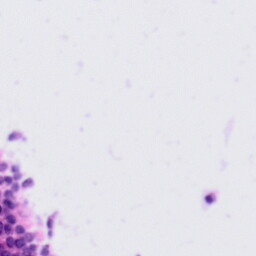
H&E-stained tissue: Tonsil